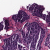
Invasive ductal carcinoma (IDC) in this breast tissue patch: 0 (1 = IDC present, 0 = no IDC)